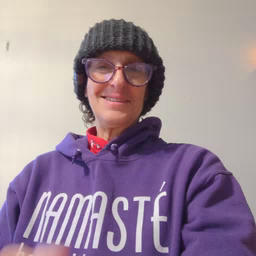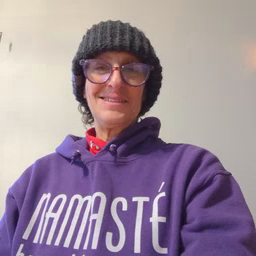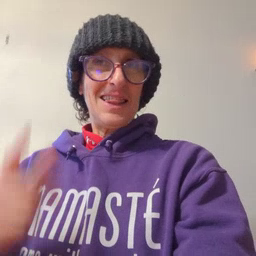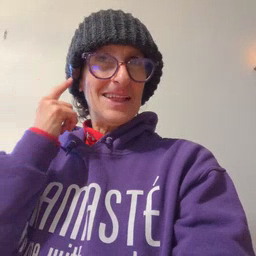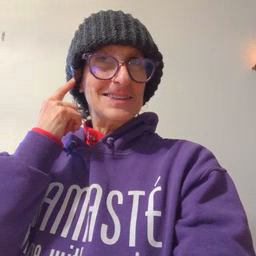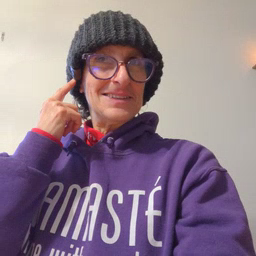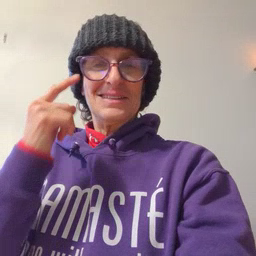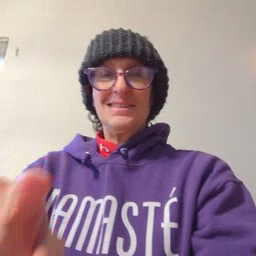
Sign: listen